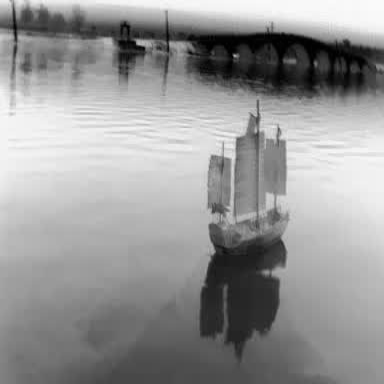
There is a sailboat in the infrared image.